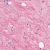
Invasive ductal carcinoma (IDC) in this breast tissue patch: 0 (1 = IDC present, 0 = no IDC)